Question: I'm following this tutorial to install NODE + EXPRESS and MongoDB <URL>
I did all the stuff asked and after CMD npm install I recive the following error:

The content of bulderror.log is here <URL>
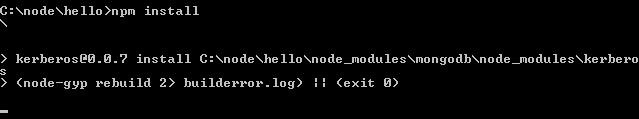
Answer: Please note the installation instructions on the pages <URL>.